Field crop: maize
Growth stage: 2
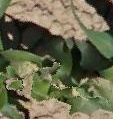
Species: maize